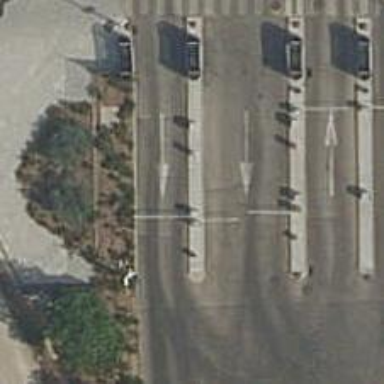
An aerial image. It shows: Lift gate barrier.